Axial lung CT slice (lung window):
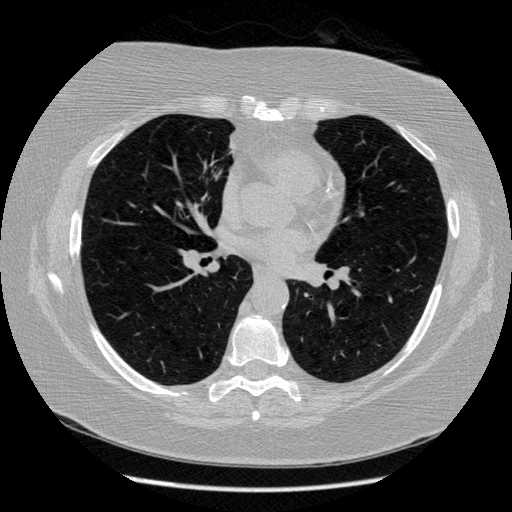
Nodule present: no